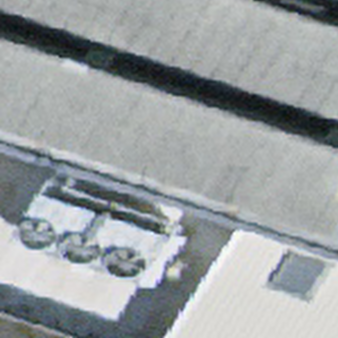
Label: other